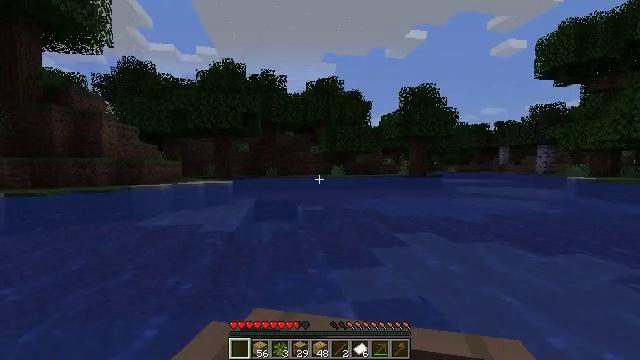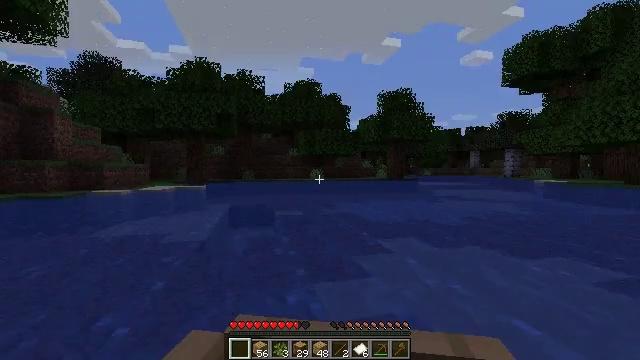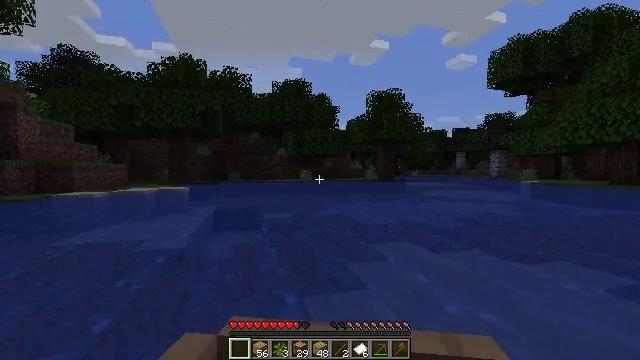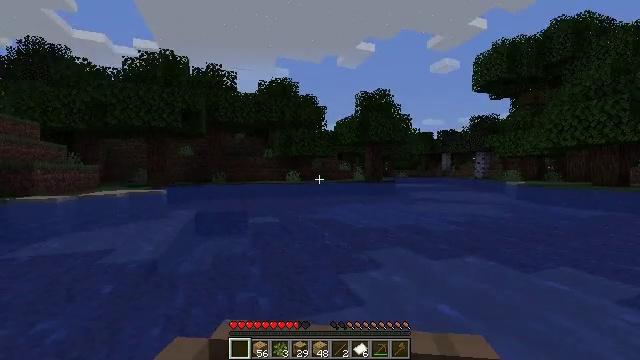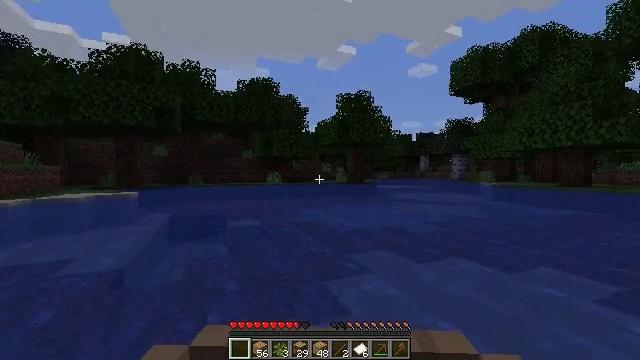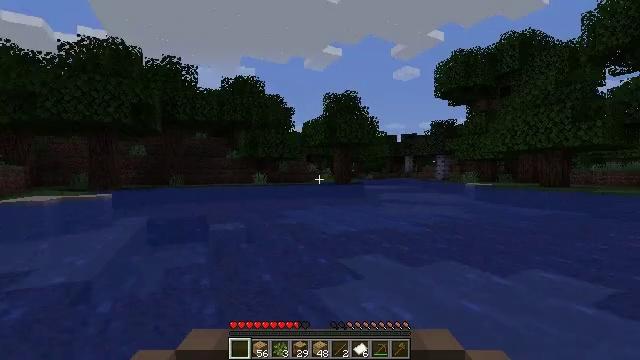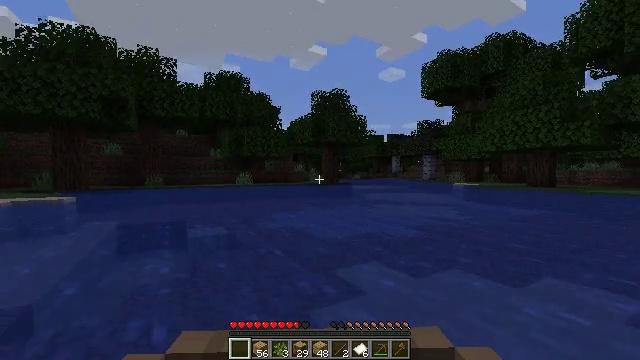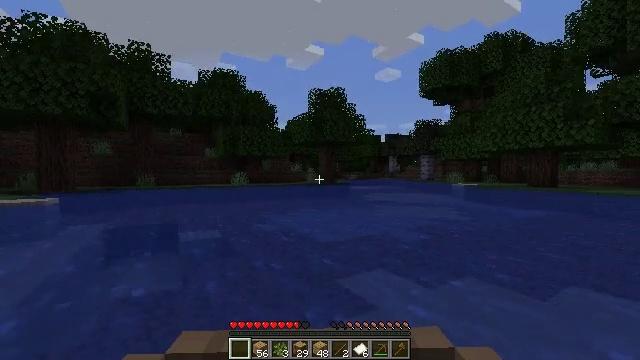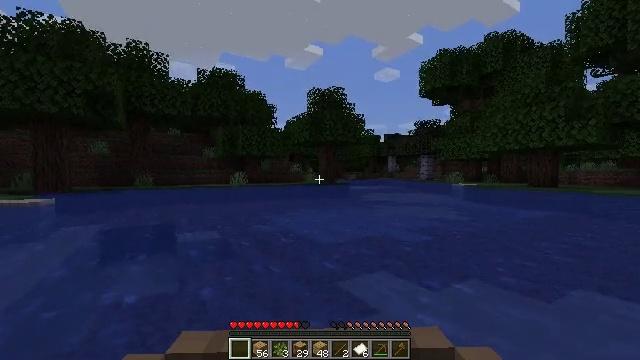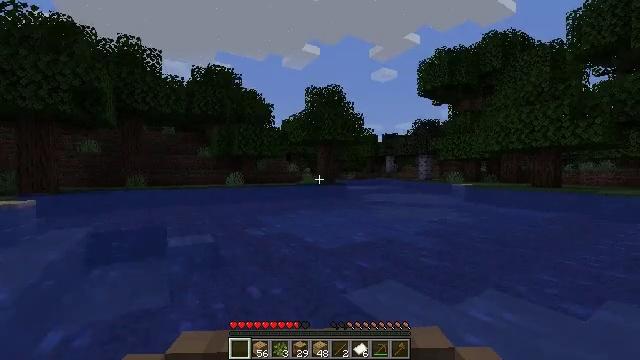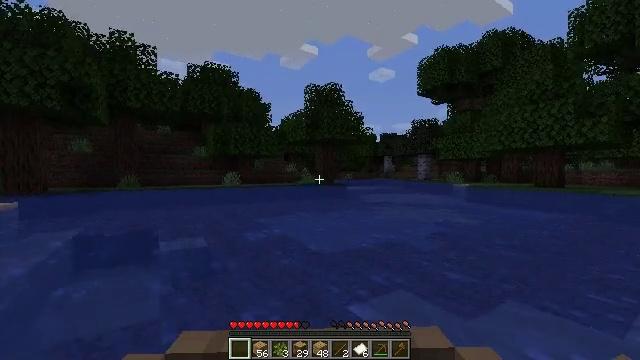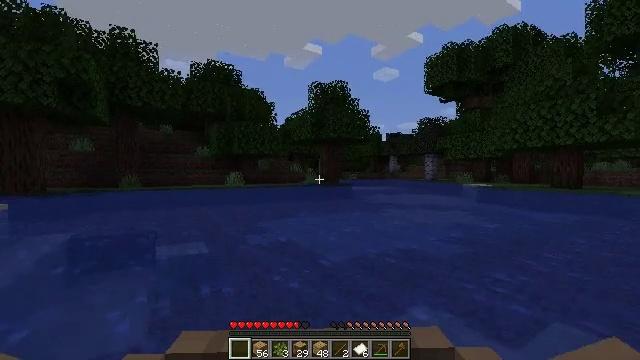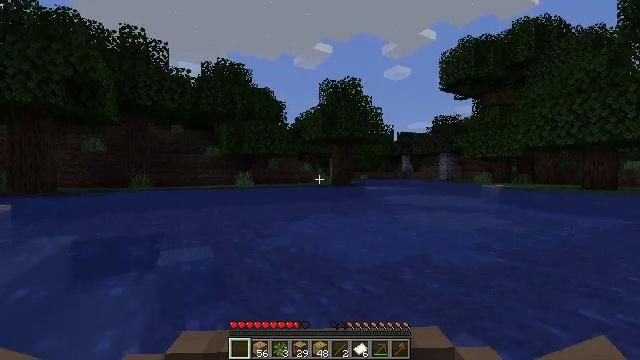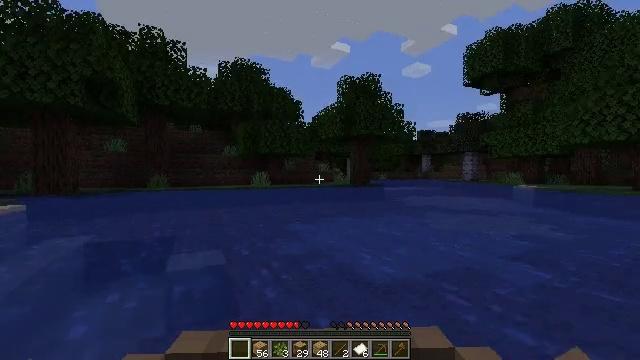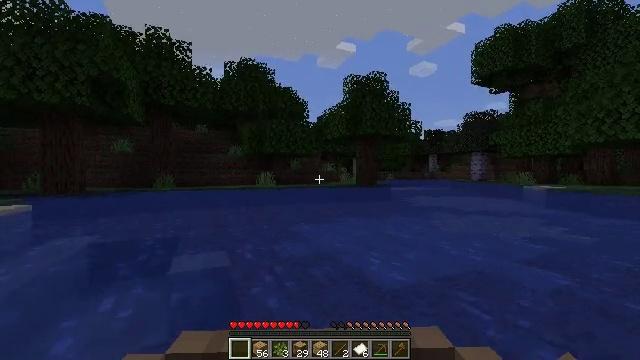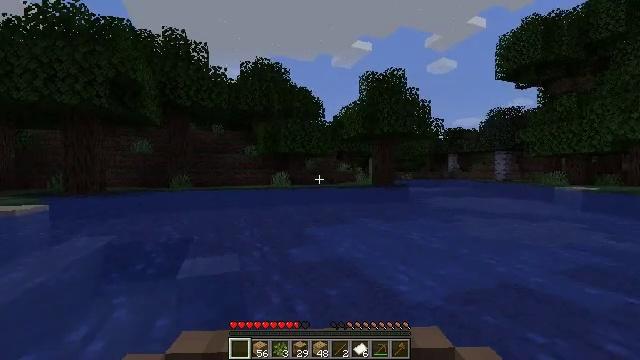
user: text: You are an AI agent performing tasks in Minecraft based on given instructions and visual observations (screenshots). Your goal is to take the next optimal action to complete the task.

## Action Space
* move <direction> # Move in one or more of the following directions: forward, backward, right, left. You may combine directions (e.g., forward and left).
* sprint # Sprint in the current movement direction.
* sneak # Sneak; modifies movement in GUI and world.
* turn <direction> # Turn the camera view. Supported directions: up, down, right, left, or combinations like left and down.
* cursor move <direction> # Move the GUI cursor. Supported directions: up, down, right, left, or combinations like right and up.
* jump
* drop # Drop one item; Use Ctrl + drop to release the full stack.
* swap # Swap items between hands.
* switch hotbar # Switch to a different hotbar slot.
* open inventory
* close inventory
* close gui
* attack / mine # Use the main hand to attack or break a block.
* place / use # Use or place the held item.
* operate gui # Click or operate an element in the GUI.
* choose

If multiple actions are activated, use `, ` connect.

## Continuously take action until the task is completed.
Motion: motion action
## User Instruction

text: Attack the underwater area to get tall seagrass.
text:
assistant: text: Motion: move forward, turn right
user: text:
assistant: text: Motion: move forward, turn right
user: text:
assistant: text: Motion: move forward, turn right
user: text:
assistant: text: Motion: move forward, turn right
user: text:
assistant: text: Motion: move forward, turn right
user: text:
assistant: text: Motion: move forward, turn right
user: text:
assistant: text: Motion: move forward
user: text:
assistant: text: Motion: move forward
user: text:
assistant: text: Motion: move forward and move left
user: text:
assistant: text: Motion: move forward and move left
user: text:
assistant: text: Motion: move forward and move left
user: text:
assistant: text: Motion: move forward and move left
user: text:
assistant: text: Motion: move forward and move left
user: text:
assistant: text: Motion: move forward and move left
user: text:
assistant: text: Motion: move forward and move left
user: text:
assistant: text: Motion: move forward
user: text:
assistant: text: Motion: move forward
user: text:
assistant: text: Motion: move forward and move right
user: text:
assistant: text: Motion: move forward and move right
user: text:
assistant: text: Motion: move forward and move right
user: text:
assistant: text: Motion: move forward and move right
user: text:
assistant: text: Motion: move forward and move right
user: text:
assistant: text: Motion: move forward
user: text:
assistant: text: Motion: move forward
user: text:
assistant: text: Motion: move forward
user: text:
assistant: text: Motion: move forward
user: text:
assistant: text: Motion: move forward
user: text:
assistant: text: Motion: move forward and move right
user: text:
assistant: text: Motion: move forward and move right
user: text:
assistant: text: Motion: move forward and move right